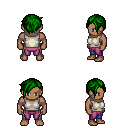
a pixel art fantasy rpg character, male body template, human, dark skin, white sleeveless shirt, magenta pants, green pixie cut hairstyle, four views (front, back, left, right), 2x2 character sprite sheet, small pixel art, hard edges, no anti-aliasing